Question: I have some (ugly) self-written code ported to Swift2 and got this error message in a lambda function:

What I didn't understand is, that I handle the whole code with the error throwing function JSONObjectWithData and catch the error. I throw nothing in the code. Nevertheless the compiler means that I am throwing an error.
I need to understand this behavior. Please be kind because I know that I have to improve my code to make full use of the new error handling concept in swift2.
Thank you very much in advance.
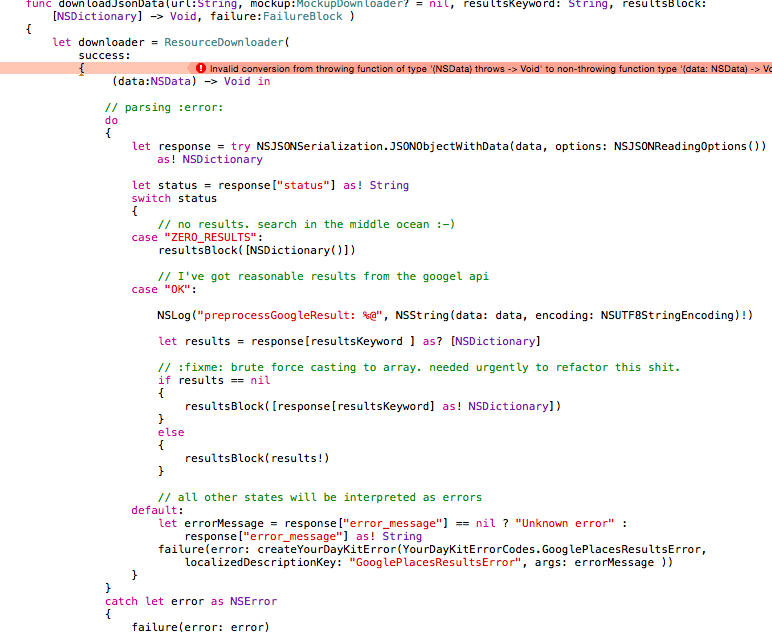
Answer: This was fast. I have figured the solution for my problem out with a little help of this article:
<URL>
you have to put a general catch clause at the end of the code because the catch of NSError alone is not sufficient.
'''
catch let error as NSError
{
failure(error: error)
return
}
// this is important -->
catch
{
}
'''